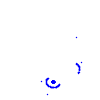
Particle: kaon